Question: This Wordpress site is normally center aligned in browsers, except for Safari on iPad. On the iPad, the site is weirdly left justified (no whitespace on the left).
I've tested it other (non iPad) browsers and can't repeat the issue.
iPad Screenshot:
URL: <URL>
I'm lost as to what could be causing this. Almost everything has a CSS width value...
Is there something I'm missing?
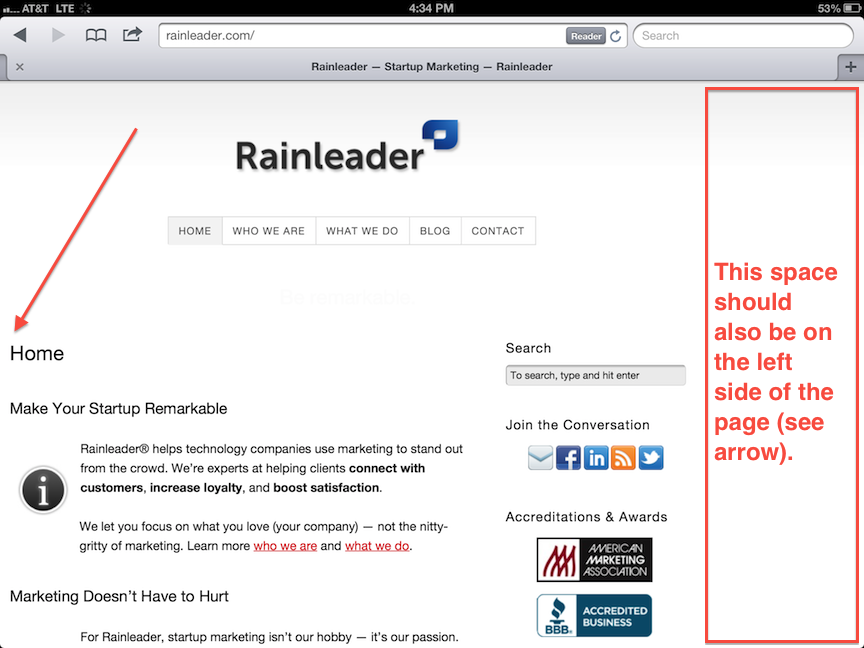
Answer: you have this:
'''
body { font-size: 13px; font-family: "Helvetica Neue", Helvetica, Arial, sans-serif; color: #111; background-image: url('http://cdn.rainleader.com/assets/bg_top_outer.jpg'); background-repeat: repeat-x; text-align:center; }
#container { width: 900px; margin-top: 25px; margin-right: auto; margin-left: auto; -webkit-box-sizing: border-box; -moz-box-sizing: border-box; box-sizing: border-box; }
'''
change to this
'''
body { [add this] text-align:center }
[change to this] #container { width: 900px; margin-top: 25px; margin: 0 auto; -webkit-box-sizing: border-box; -moz-box-sizing: border-box; box-sizing: border-box; text-align:left; }
'''
this is how I always center things and it always works.
1) Align center in body (You didn't do this)
2) margin 0 auto in container (You only had auto and no 0)
3) specify width in container
4) align left in container to undo center from body